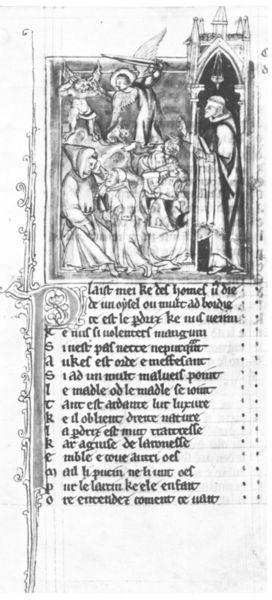
Titel: Bestiarium
Künstler: Guillaume le Clerc
Institution: Paris, Bibliothèque Nationale
Schlagwörter: flügel, mann, weiß, menschen, grau, lampe, männer, schwarz, szene, tür, zeichnung, bibel, mensch, bild, kirche, geistlicher, kutte, mantel, gotik, turm, engel, schrift, papier, stab, weis, französisch, bischof, ornamente, buch, burg, kloster, torbogen, stich, seite, illustration, text, buchstabe, initiale, beten, ritter, seiten, pfarrer, gotisch, spitzbogen, teufel, mittelalter, priester, mönch, heiliger, handschrift, kaputze, zepter, legende, kapuze, tonsur, latein, lateinisch, initial, buchmalerei, papie, gutenberg, initialie, geitlicher, p, st. bernhard